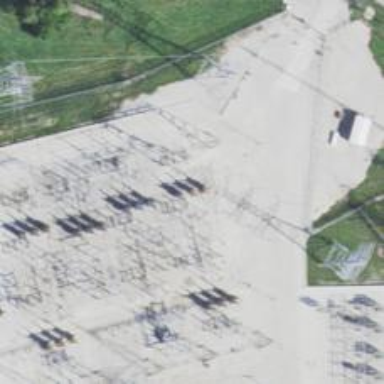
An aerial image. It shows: Switch for power supply.